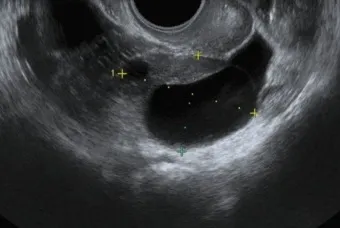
(A-C) Transvaginal ultrasound examination in the 6th week of gestation revealed a viable, singleton intrauterine pregnancy. The crown-rump length was 5.0 mm, and the patient had bilateral enlarged ovaries (right: 6.9 cm x 4.5 cm, left: 4.5 cm x 3.2 cm) with scanty ascites. Doppler ultrasonography revealed normal ovarian blood flow.
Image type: radiology (ultrasound)